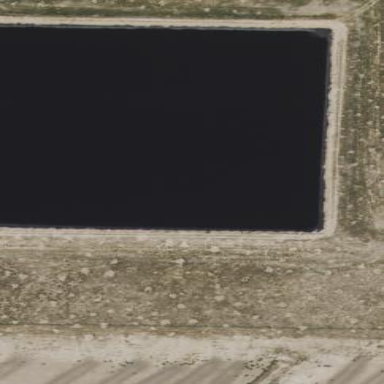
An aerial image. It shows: Reservoir containing sewage water.